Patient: sex F, age 60
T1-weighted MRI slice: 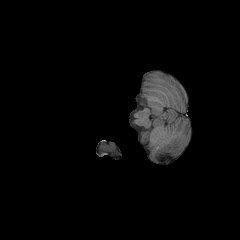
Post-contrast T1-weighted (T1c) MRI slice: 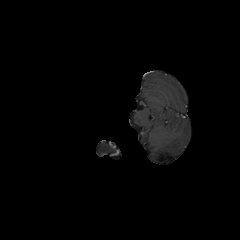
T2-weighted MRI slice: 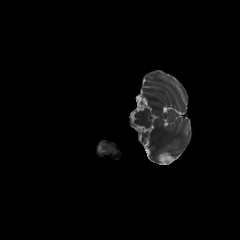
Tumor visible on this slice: no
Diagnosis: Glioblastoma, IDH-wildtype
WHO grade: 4